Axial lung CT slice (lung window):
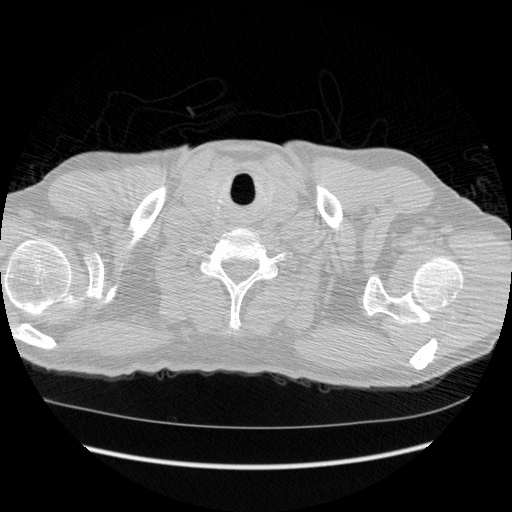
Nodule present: no